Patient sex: F
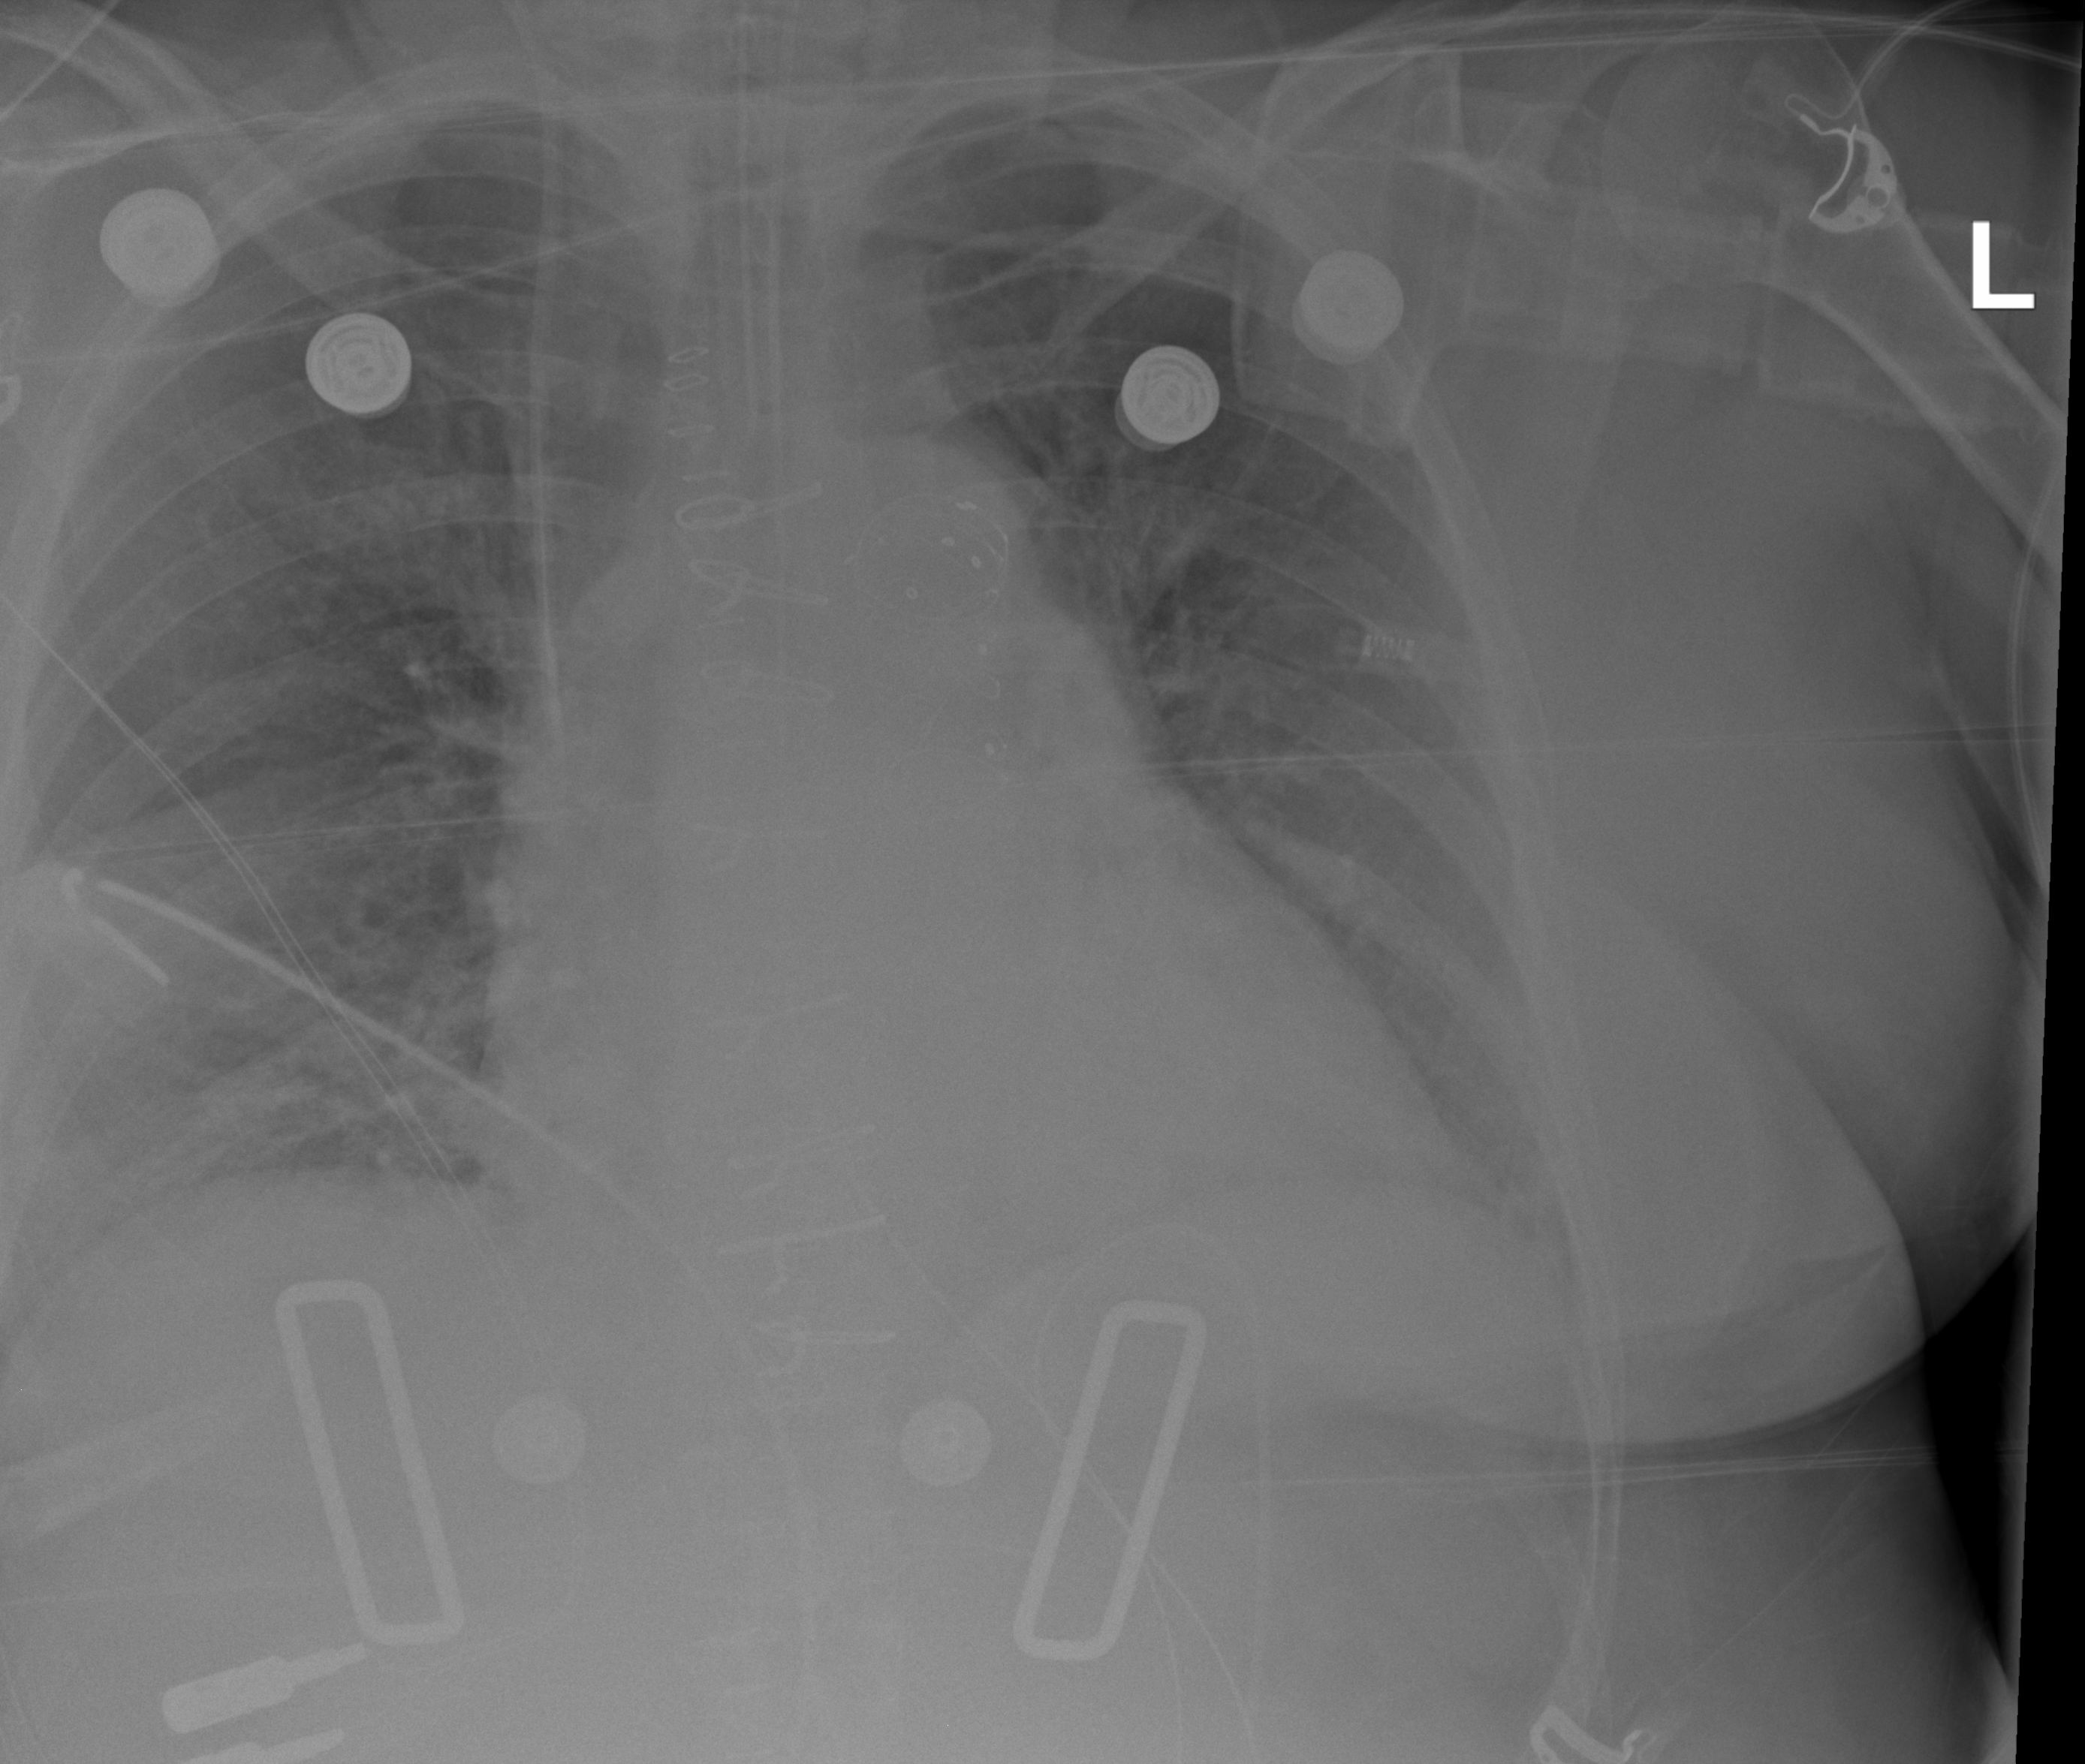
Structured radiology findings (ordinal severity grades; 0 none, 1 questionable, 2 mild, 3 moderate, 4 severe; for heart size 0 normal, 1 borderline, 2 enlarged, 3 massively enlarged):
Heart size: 2
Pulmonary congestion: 2
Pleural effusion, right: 0
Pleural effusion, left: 0
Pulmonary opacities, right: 0
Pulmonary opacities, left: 0
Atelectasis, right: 2
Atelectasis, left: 2